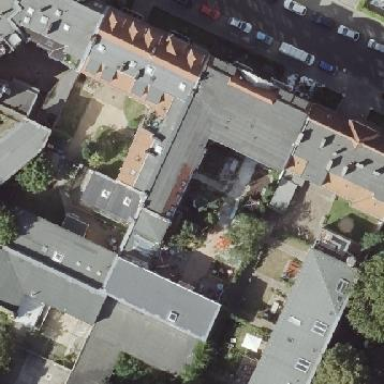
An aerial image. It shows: Unique apartment building with double saltbox roof shape.